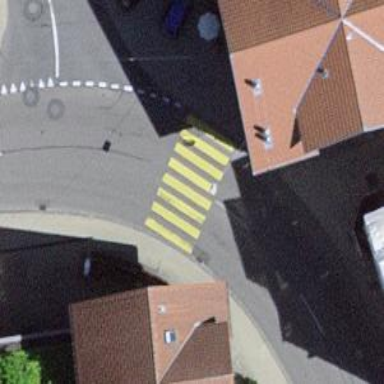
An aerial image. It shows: Zebra crossing on the road.